Question: I built a boat visualizer using this <URL>. After inquiring the API I am able to obtain a json response with the vessels I am interested in and write those API information into a MongoDB database.
Everything seems to be working well, but all of a sudden the application stops working throwing a strange error below. Now I researched a lot the possible cause:
'TypeError: Cannot read property 'latLng' of undefined'
in the error is that is pointing to a property that I dopn't have : 'latLng' and that I only see in the node modules 'node_modules/react/cjs/react.development.js:1149'
In my code I dont have 'latLng' but I do have 'latlng' (notice lowercase "l") and I showed it on my code below on 'async updateRequest() { ... }'
I also took a print screen for completeness. The output carries some strange output from a 'node_modules/react/cjs/react.development.js:1149' and from the part of the code interested
The last part of the error is my code 'BoatMap.updateRequest':
<URL>

'''
var express = require('express');
var router = express.Router();
var axios = require('axios');
const NodeCache = require('node-cache');
const myCache = new NodeCache();
let hitCount = 0;
/* GET home page. */
router.get('/', function(req, res, next) {
res.render('index', { title: 'Express' });
});
router.get('/hello', async function(req, res, next) {
const allData = myCache.get('allData');
if (!allData) {
hitCount++;
try {
const { data } = await axios.get(
'https://api.vesselfinder.com/vesselslist?userkey=KEY'
);
const { metaData, ships } = data;
myCache.set('allData', data, 70);
console.log(data + 'This is the data');
res.send(data);
} catch (error) {
res.send(error);
console.log(error);
}
}
res.send(allData);
});
module.exports = router;
'''
'''
class BoatMap extends Component {
constructor(props) {
super(props);
this.state = {
ships: [],
filteredShips: [],
type: 'All',
shipTypes: [],
activeShipTypes: [],
delayHandler: null,
mapLoaded: false
};
this.updateRequest = this.updateRequest.bind(this);
}
async componentDidMount() {
this.countDownInterval = setInterval(() => {
}, 500);
await this.updateRequest();
this.updateInterval = setInterval(() => {
this.updateRequest();
}, 60 * 1000);
}
async updateRequest() {
const url = 'http://localhost:3001/hello';
const fetchingData = await fetch(url);
const ships = await fetchingData.json();
console.log('fetched ships', ships);
if (JSON.stringify(ships) !== '{}') {
if (this.previousTimeStamp === null) {
this.previousTimeStamp = ships.reduce(function(obj, ship) {
obj[ship.AIS.NAME] = ship.AIS.TIMESTAMP;
return obj;
}, {});
}
this.setState({
ships: ships,
filteredShips: ships
});
this.props.callbackFromParent(ships);
for (let ship of ships) {
if (this.previousTimeStamp !== null) {
if (this.previousTimeStamp[ship.AIS.NAME] === ship.AIS.TIMESTAMP) {
this.previousTimeStamp[ship.AIS.NAME] = ship.AIS.TIMESTAMP;
console.log('Same timestamp: ', ship.AIS.NAME, ship.AIS.TIMESTAMP);
continue;
} else {
this.previousTimeStamp[ship.AIS.NAME] = ship.AIS.TIMESTAMP;
}
}
let _ship = {
// ships data ....
};
const requestOptions = {
method: 'POST',
headers: { 'Content-Type': 'application/json' },
body: JSON.stringify(_ship)
};
await fetch('http://localhost:3001/users/vessles/map/latlng', requestOptions);
}
}
}
}
render() {
const noHoverOnShip = this.state.hoverOnActiveShip === null;
// console.log("color", this.state.trajectoryColor);
return (
<div className="google-map">
<GoogleMapReact
// ships={this.state.ships}
bootstrapURLKeys={{ key: 'key' }}
center={{
lat: this.props.activeShip ? this.props.activeShip.latitude : 37.99,
lng: this.props.activeShip ? this.props.activeShip.longitude : -97.31
}}
zoom={5.5}
onGoogleApiLoaded={({ map, maps }) => {
this.map = map;
this.maps = maps;
// we need this setState to force the first mapcontrol render
this.setState({ mapControlShouldRender: true, mapLoaded: true });
}}
>
{this.state.mapLoaded ? (
<div>
<Polyline
map={this.map}
maps={this.maps}
markers={this.state.trajectoryData}
lineColor={this.state.trajectoryColor}
/>
</div>
) : (
''
)}
{/* Rendering all the markers here */}
{Array.isArray(this.state.filteredShips) ? (
this.state.filteredShips.map((ship) => (
<Ship
ship={ship}
key={ship.AIS.MMSI}
lat={ship.AIS.LATITUDE}
lng={ship.AIS.LONGITUDE}
logoMap={this.state.logoMap}
logoClick={this.handleMarkerClick}
logoHoverOn={this.handleMarkerHoverOnShip}
logoHoverOff={this.handleMarkerHoverOffInfoWin}
/>
))
) : (
'Loading...'
)}
</GoogleMapReact>
</div>
);
}
'''
1) I also came across <URL> to help me solve the problem but no luck.
2) Also I consulted <URL> but both of them did not help me to figure out what the problem might be.
3) I dug more into the problem and found <URL>.
4) I read <URL>. However, neither of these has helped me fix the problem.
5) I also found <URL> very useful but still no solution.
Thanls for pointing to the right direction for solving this problem.
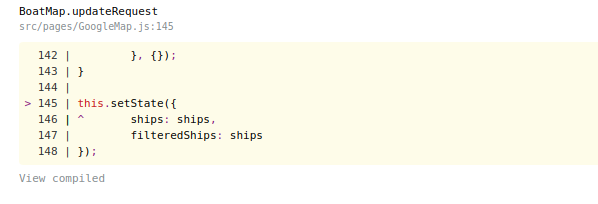
Answer: I found the same issue <URL> related to google-map-react.
looking at your code your fallback is plain string (inside your 'GoogleMapReact' component), and that would be causing the error when it should be a component.
edit: your component 'GoogleMapReact' also doesnt look closed (maybe missed from pasting the code)
I would use the '&&' operator like:
'''
{ this.state.mapLoaded && (
<div>
<Polyline
map={this.map}
maps={this.maps}
markers={this.state.trajectoryData}
lineColor={this.state.trajectoryColor}
/>
</div>)
}
'''
for the '<Ship>' logic I would try at first wrap '<div>Loading...</div>', but I would guess that google-map-react might not accept that. If it doesnt I would use the same approach with '&&'.